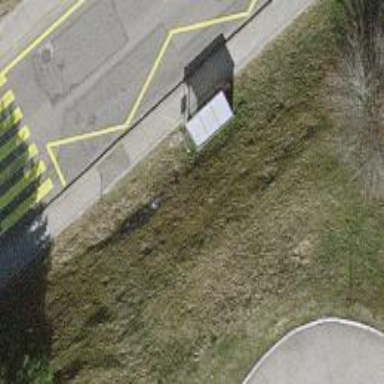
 serving as platform for public transportation."